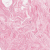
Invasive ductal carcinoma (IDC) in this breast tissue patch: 0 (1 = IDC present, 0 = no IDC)